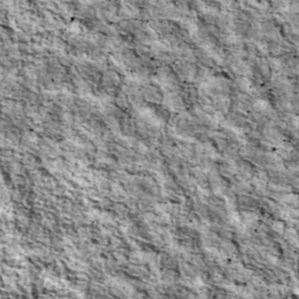
Label: non_frost